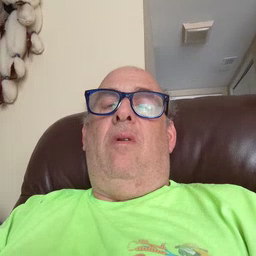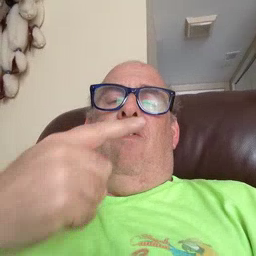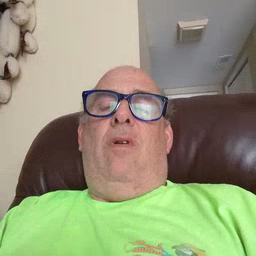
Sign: first